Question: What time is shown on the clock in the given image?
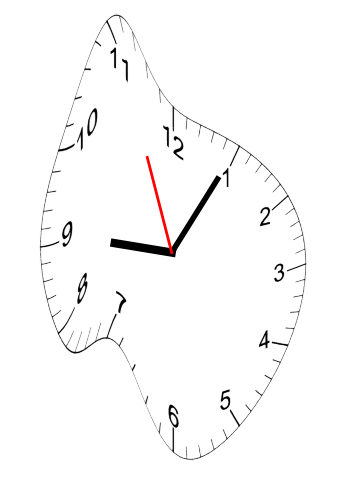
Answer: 09:04:56